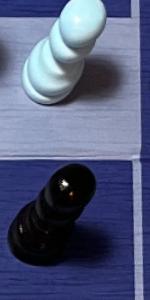
Label: Pawn_Black